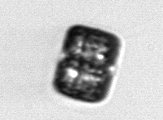
Label: Thalassiosira